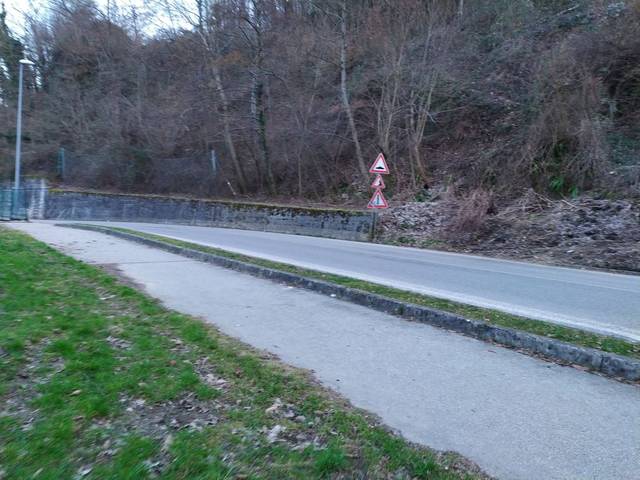
Region: Italy
Coordinates: 45.715, 11.311